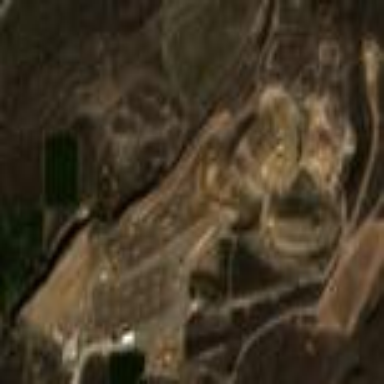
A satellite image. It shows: Motocross raceway with dirt surface.